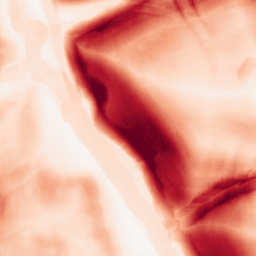
Category: morphological
Decomposition family: morphological_square
Decomposition parameters: operation: gradient
size: 15
Upsampling method: bicubic
Upsampling parameters: scale: 8
Upsampling scale: 8